Question: When I draw the BufferedImage with rounded corners
'''
BufferedImage image = new BufferedImage(100, 100, BufferedImage.TYPE_INT_RGB);
Graphics2D graphics = image.createGraphics();
graphics.setColor(Color.WHITE);
graphics.fill(new RoundRectangle2D.Float(0, 0, 60, 60, 20, 20));
'''
The output image is:

How can I receive an image without black cornerns?
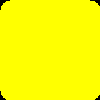
Answer: Change 'BufferedImage.TYPE_INT_RGB' to 'BufferedImage.TYPE_INT_ARGB' to create a transparent image